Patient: sex F, age 41
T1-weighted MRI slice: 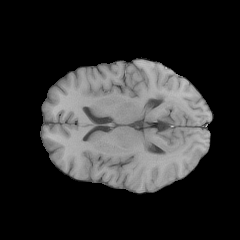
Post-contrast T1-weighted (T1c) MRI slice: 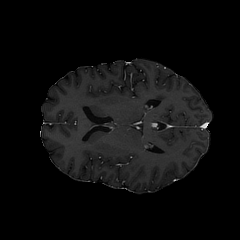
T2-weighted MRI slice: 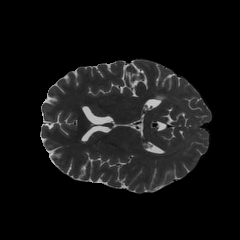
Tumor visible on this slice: no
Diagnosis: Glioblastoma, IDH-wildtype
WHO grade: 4